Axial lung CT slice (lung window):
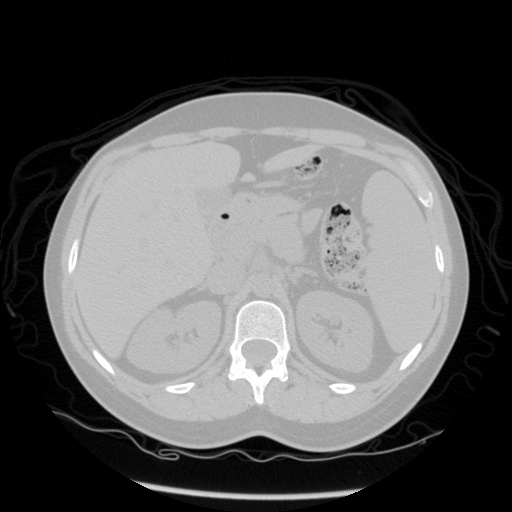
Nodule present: no